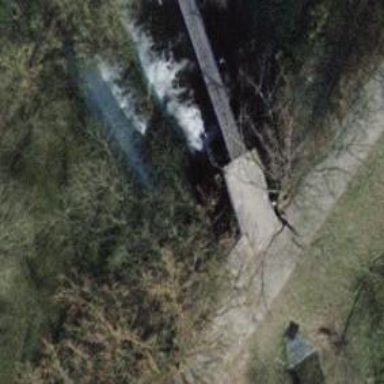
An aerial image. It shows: Footway bridge with metal surface.